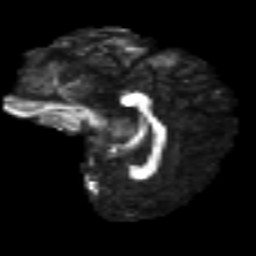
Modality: FA
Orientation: sagittal
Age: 25
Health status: ill
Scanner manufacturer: philips
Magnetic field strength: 3 T
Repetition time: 9 s
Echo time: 0.127 s